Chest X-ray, PA view. Patient: 47 years old, sex F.
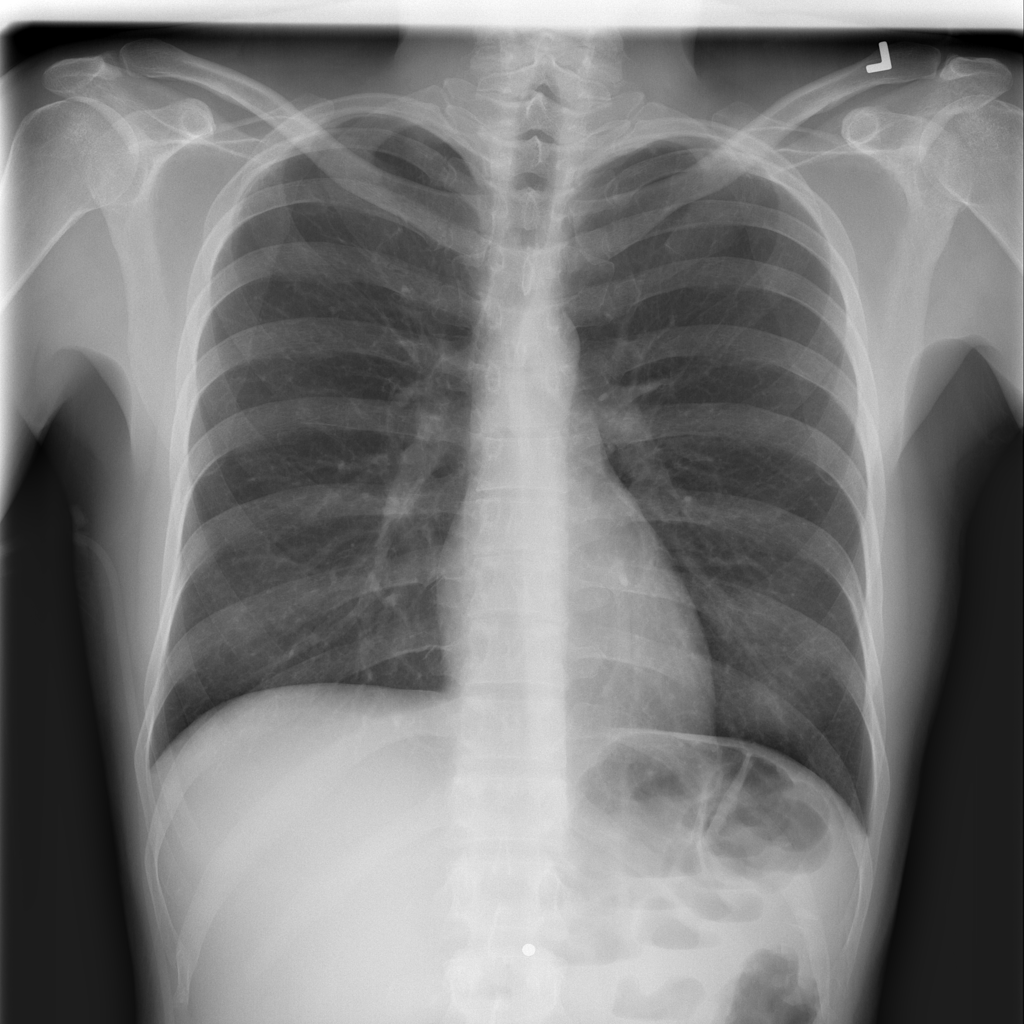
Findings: No Finding